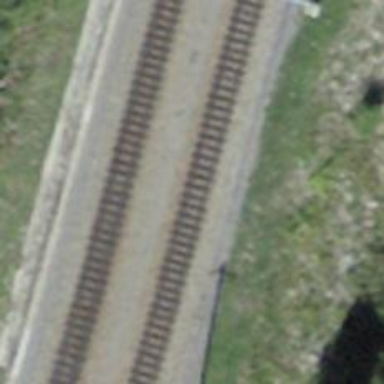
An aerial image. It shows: Narrow-gauge railway with single track. The railway is electrified with contact line.